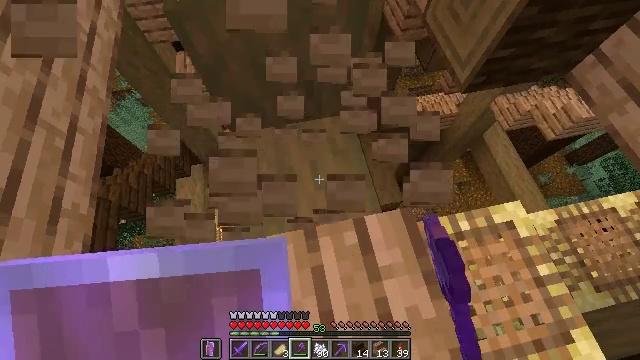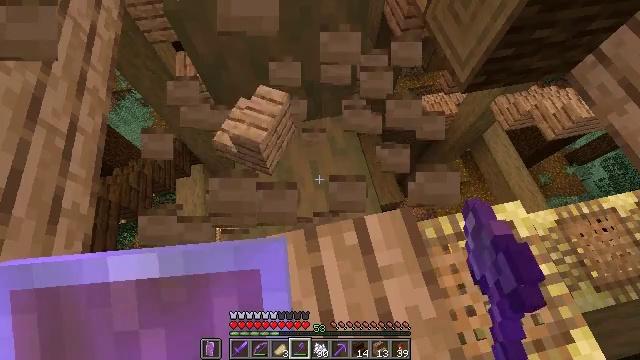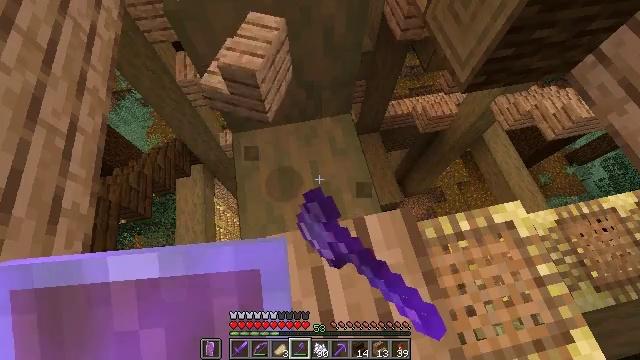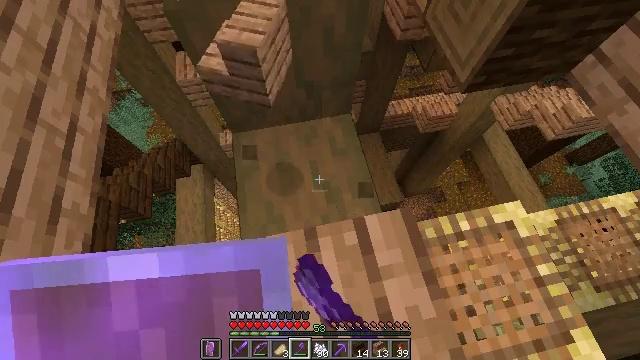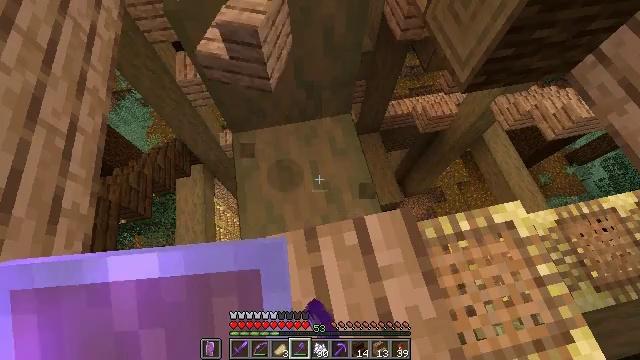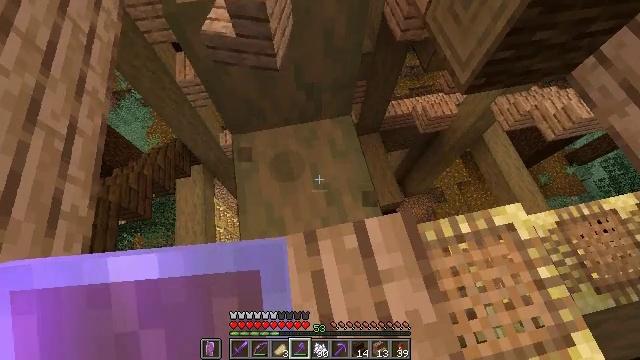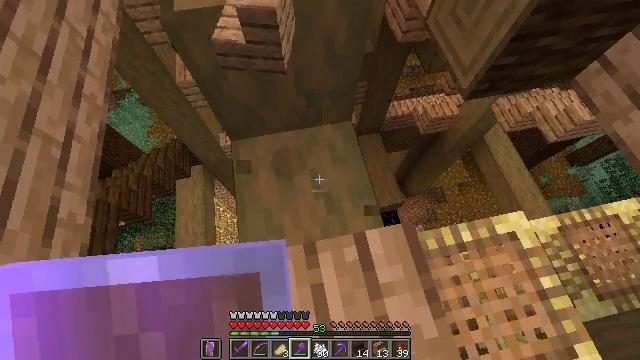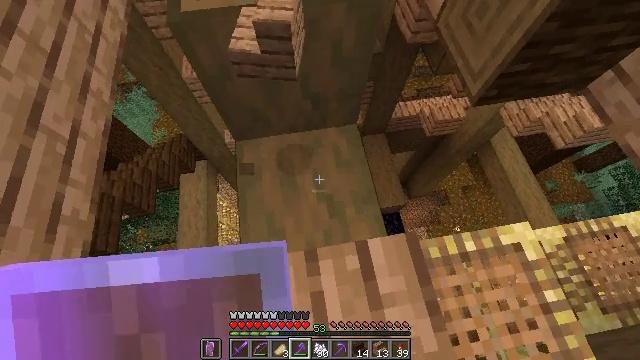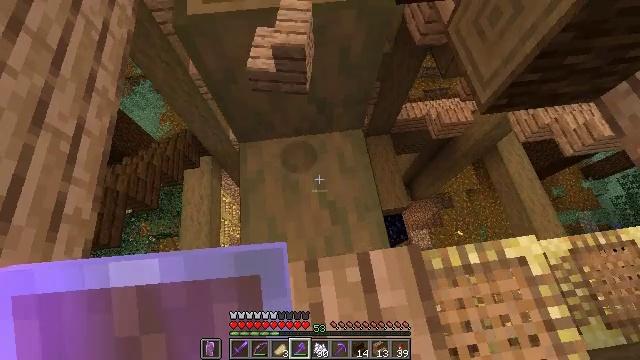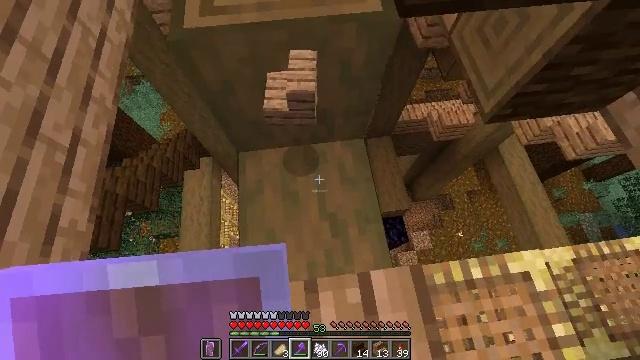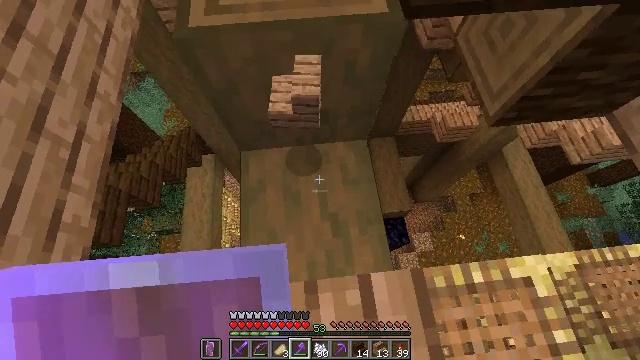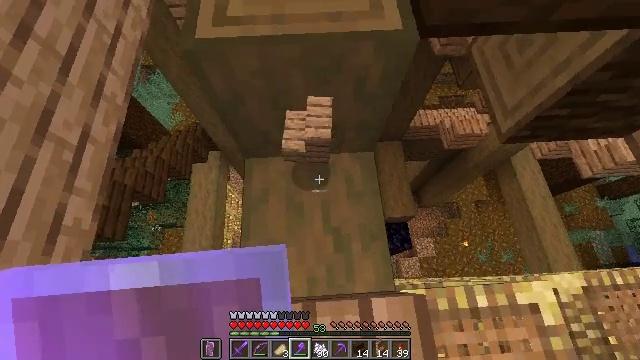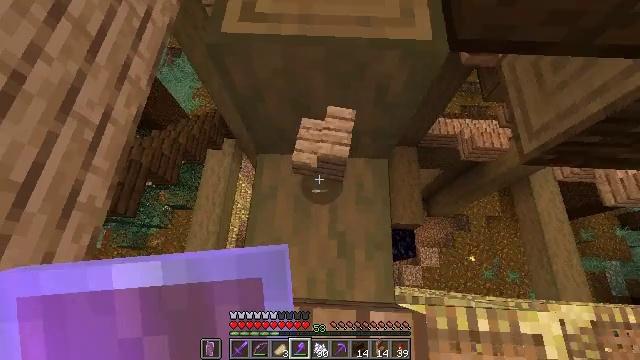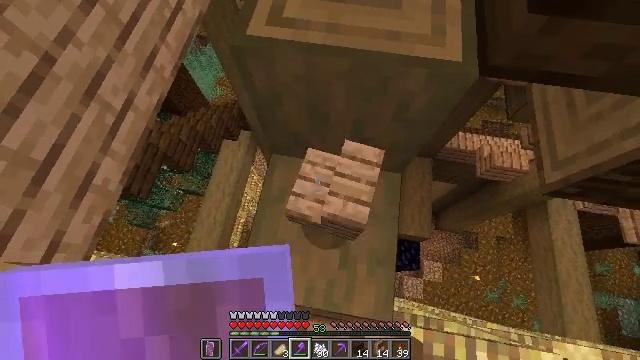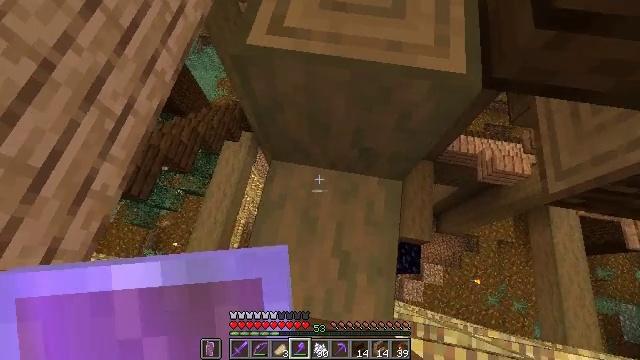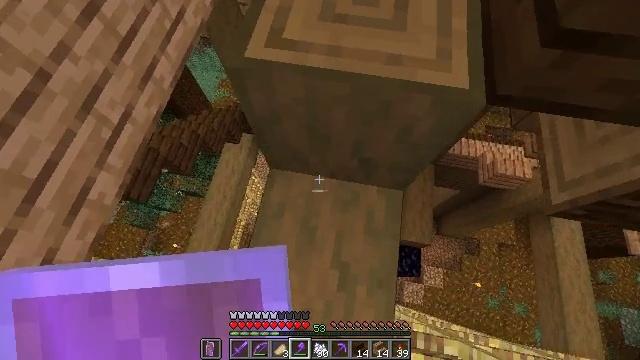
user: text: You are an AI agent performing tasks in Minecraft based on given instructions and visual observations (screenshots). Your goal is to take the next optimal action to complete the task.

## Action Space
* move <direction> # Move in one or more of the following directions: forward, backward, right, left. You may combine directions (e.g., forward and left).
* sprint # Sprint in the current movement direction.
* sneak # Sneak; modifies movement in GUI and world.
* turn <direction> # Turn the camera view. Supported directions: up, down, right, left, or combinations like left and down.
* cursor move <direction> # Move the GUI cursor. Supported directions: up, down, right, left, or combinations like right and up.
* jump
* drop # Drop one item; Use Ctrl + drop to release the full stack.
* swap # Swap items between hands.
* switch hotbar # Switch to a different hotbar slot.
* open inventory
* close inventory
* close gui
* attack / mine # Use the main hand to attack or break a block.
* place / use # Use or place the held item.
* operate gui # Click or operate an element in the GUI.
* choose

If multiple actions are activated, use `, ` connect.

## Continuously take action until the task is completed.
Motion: motion action
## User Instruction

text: Harvest stripped spruce log.
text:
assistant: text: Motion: sneak, attack / mine
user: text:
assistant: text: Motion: sneak, attack / mine
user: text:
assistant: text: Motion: sneak
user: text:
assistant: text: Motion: sneak
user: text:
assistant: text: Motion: move forward, sneak
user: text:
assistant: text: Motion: move forward, sneak
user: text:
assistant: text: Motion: move forward, sneak, turn left
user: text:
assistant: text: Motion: move forward, sneak, turn left
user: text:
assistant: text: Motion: move forward, sneak
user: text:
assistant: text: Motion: move forward, sneak, turn left
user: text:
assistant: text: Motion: move forward, sneak, turn left
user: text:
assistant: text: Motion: move forward, sneak, turn left
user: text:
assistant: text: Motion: move forward, sneak, turn left
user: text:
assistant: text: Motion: move forward, sneak
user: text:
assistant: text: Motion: move forward, sneak
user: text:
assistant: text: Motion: move forward, turn up
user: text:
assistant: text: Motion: turn up
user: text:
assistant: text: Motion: turn up
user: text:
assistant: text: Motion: turn up
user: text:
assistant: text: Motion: turn right and up
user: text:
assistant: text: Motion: turn right and up
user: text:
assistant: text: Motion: turn right and up
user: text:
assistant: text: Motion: turn up
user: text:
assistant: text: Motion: turn up
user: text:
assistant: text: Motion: turn up
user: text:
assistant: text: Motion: no_op
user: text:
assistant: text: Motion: no_op
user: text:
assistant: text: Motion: no_op
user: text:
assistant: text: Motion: no_op
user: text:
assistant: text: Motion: no_op